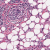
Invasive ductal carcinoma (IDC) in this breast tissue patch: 1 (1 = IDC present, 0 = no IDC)